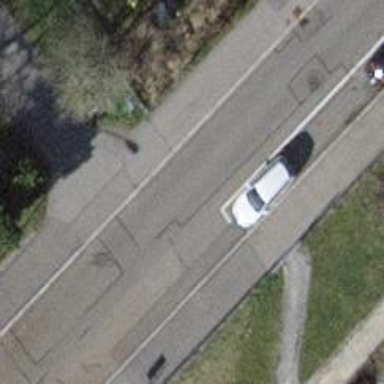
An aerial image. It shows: Residential road with asphalt surface. Both sides have sidewalks.